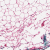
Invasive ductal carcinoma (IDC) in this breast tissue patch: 0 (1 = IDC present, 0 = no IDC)